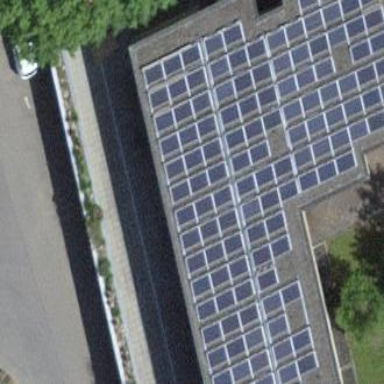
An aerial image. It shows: Solar power generator utilizing photovoltaic technology with solar photovoltaic panels.